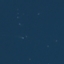
Label: SeaLake